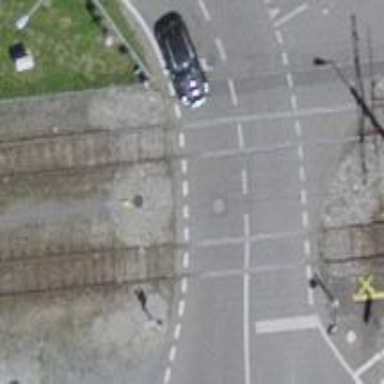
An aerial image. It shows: Level crossing along the railway.